Field crop: maize
Growth stage: 2
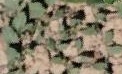
Species: convolvulus